Question: I'm writing app that supports right-to-left languages. To test the app in simulator I set up "Right to Left Pseudolanguage" in Schema Configuration in xCode:

When run the app from xCode everything goes as expected and system draw ui elemnts in right-to-left manner. The problem is when I try run app from AppCode, because it seems to ignore this settings and app looks like as common.
After every change in AppCode I have to switch to xCode to run simulator.
It's annoying. Can somebody help me?
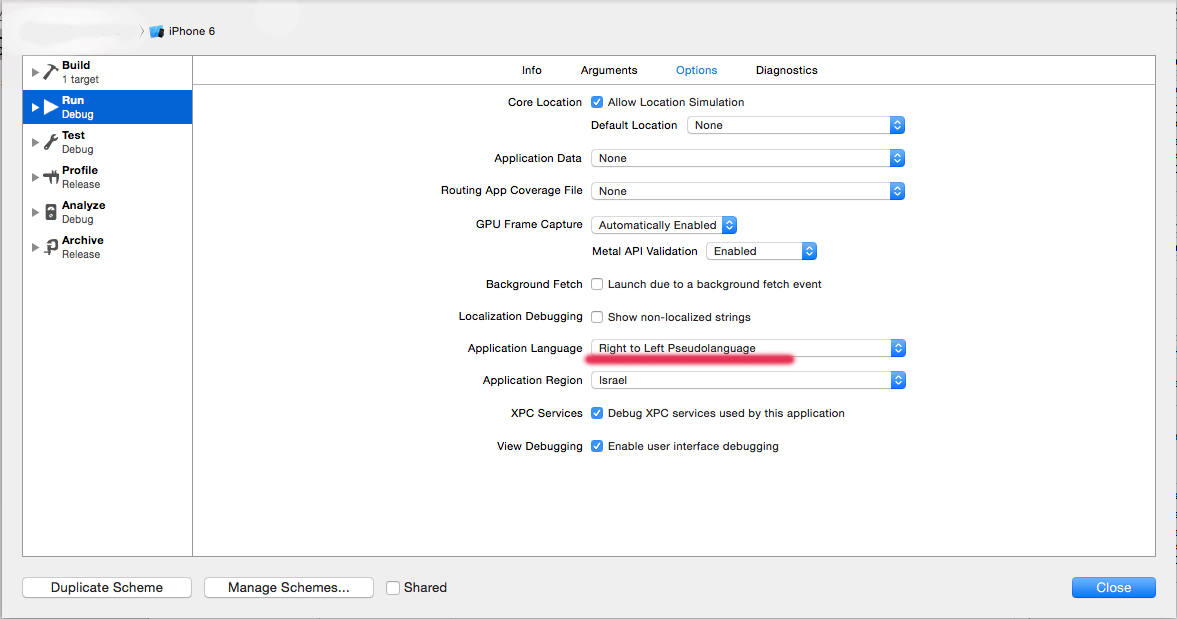
Answer: I've debugged which parameters are given to input when xCode start the process in simulator. The final answer should be:
'''
-AppleTextDirection YES
-NSForceRightToLeftWritingDirection YES
'''
.